【题型】填空题　【知识点】函数　【难度】medium
函数
$y = \sin(\omega x + \varphi)\ \left(\omega > 0, |\varphi| < \frac{\pi}{2}\right)$ 的图像记为曲线 $F$，如图所示。$A$，$B$，$C$ 是曲线 $F$ 与坐标轴相交的三个点，直线 $BC$ 与曲线 $F$ 的图像交于点 $M$，若直线 $AM$ 的斜率为 $k_1$，直线 $BM$ 的斜率为 $k_2$，$k_2 \neq 2k_1$，则直线 $AB$ 的斜率为\underline{\ \ \ \ \ \ \ \ }。(用 $k_1$，$k_2$ 表示)\\[10pt]

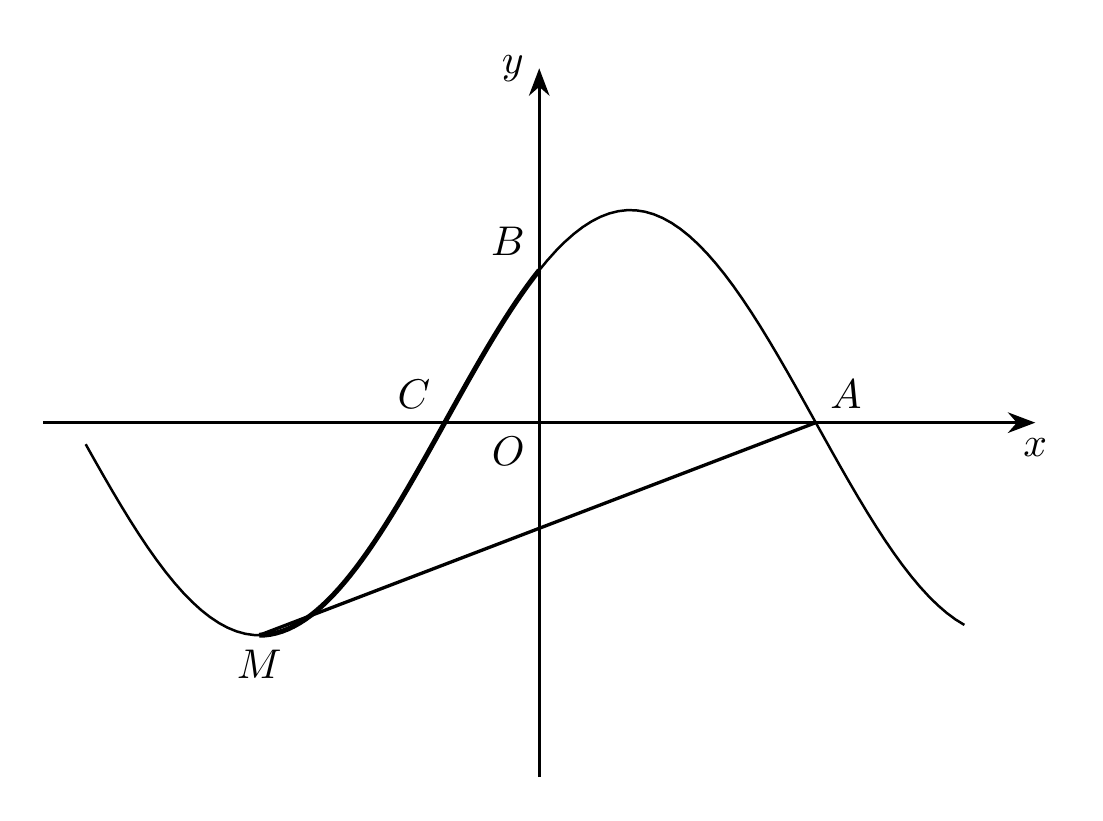
【解答】
【答案】
$\frac{k_1k_2}{2k_1 - k_2}$\\[10pt]

\noindent
【分析】根据正弦函数的图象与性质写出
$A,B,C,M$ 的坐标，求出 $k_1,k_2,k$，然后确定它们的关系。\\[10pt]

\noindent
【详解】由题意
$w x_C + \varphi = 2k\pi, k \in \mathbf{Z}$，$x_C = \frac{2k\pi - \varphi}{w}$，则 $w x_A + \varphi = 2k\pi + \pi, k \in \mathbf{Z}$，$x_A = \frac{2k\pi + \pi - \varphi}{w}$，\\[5pt]
$B(0,\sin \varphi)$，由 $|\varphi| < \frac{\pi}{2}$ 得 $0 < \varphi < \frac{\pi}{2}$，则 $M\left(\frac{2(2k\pi - \varphi)}{w}, -\sin \varphi\right)$，\\[5pt]
$k_1 = \frac{w \sin \varphi}{\varphi - 2k\pi + \pi}$，$k_2 = \frac{w \sin \varphi}{\varphi - 2k\pi}$，$k_{AB} = \frac{w \sin \varphi}{\varphi - 2k\pi - \pi}$，\\[5pt]
所以
$\frac{2}{k_2} - \frac{1}{k_1} = \frac{1}{k_{AB}}$，又 $k_2 \neq 2k_1$，所以 $k_{AB} = \frac{k_1k_2}{2k_1 - k_2}$，\\[5pt]
故答案为：
$\frac{k_1k_2}{2k_1 - k_2}$
。